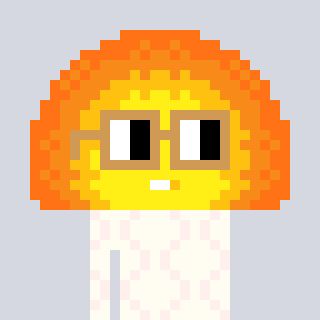
a pixel art character with square brown glasses, a sunset-shaped head and a grayscale-colored body on a cool background